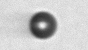
Label: bead